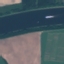
Label: River